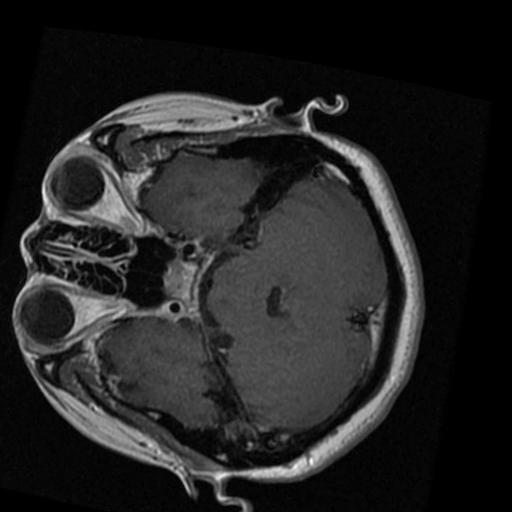
Label: brain_tumor